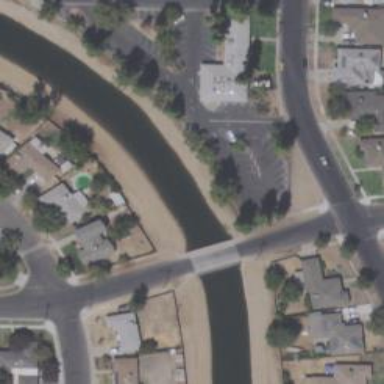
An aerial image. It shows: Canal.